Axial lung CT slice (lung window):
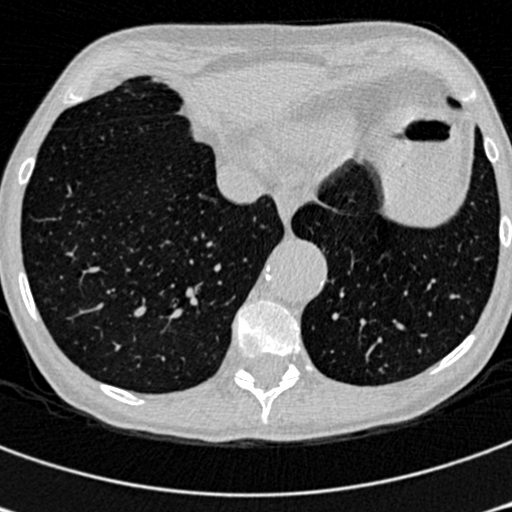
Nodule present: no